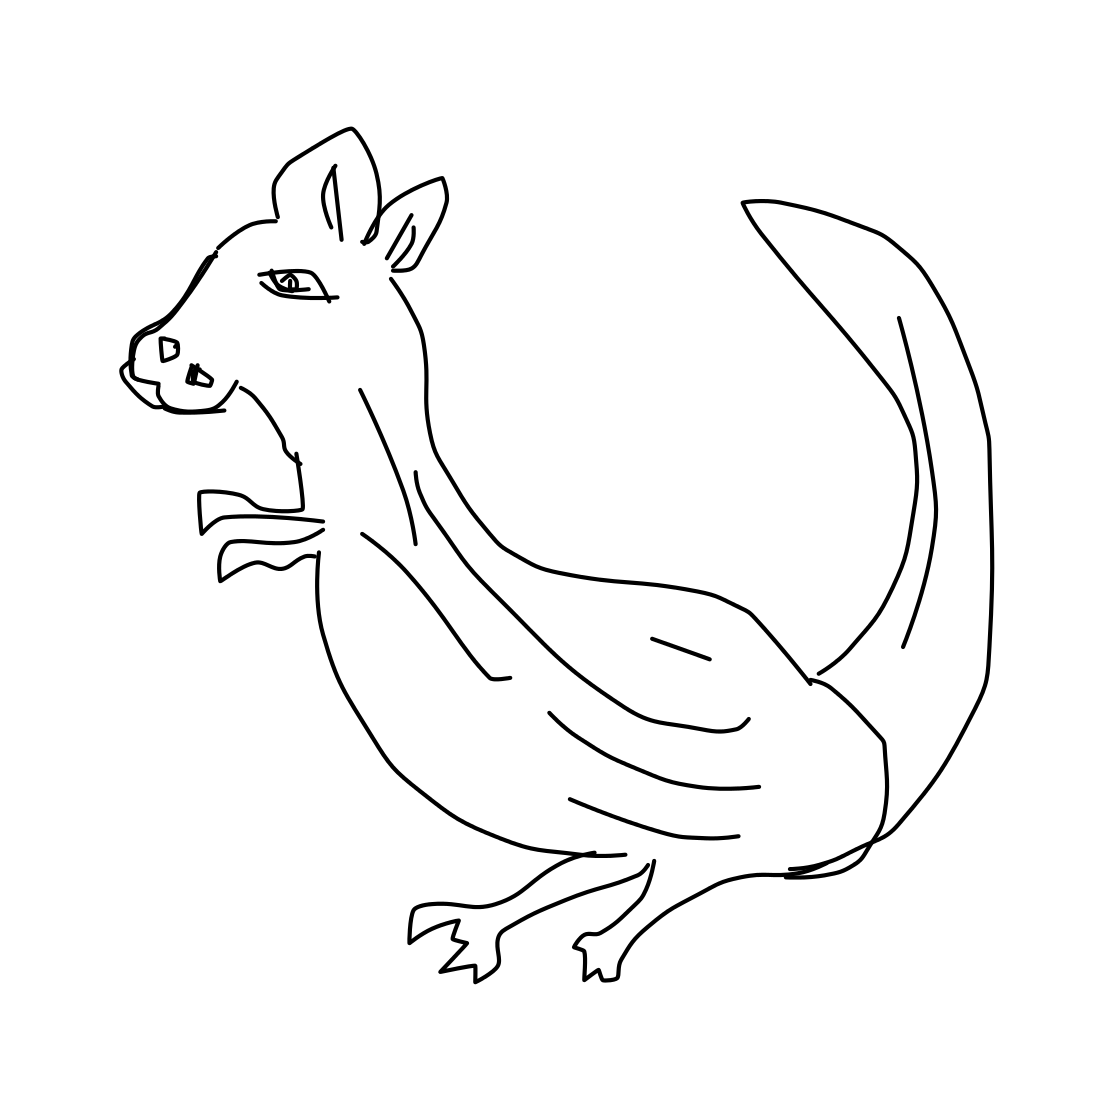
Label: squirrel